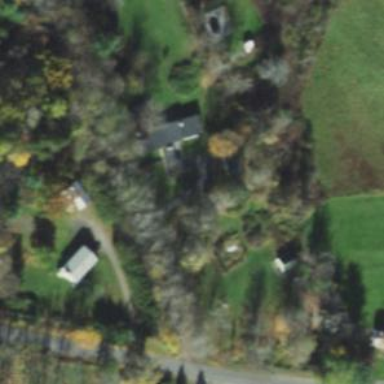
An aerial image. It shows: Driveway.